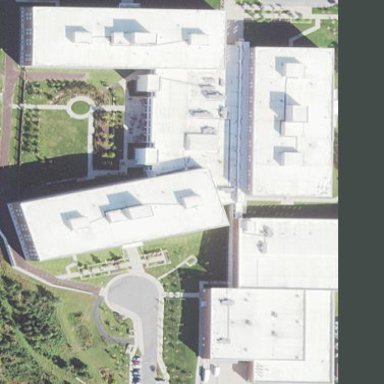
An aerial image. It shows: Office building.